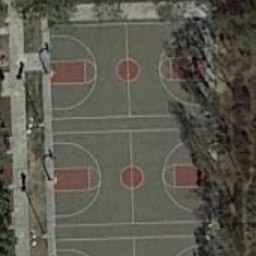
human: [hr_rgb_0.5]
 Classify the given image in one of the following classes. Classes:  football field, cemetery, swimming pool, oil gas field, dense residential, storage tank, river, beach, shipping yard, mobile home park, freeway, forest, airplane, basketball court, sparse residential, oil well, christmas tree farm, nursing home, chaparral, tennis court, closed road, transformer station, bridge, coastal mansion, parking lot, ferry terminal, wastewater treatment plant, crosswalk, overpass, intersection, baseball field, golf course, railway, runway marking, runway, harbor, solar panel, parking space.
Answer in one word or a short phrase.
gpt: basketball court